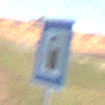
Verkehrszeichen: Tankstelle
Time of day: MorningAfternoon
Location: Outdoor (Nature)
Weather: PartlyCloudy
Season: NotSpecified
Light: Natural